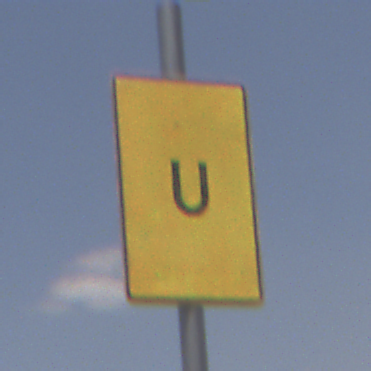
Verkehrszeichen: AnkuendigungOderFortsetzungUmleitungOhnePfeilsymbol
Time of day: Midday
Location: Outdoor (Nature)
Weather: PartlyCloudy
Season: NotSpecified
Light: Natural